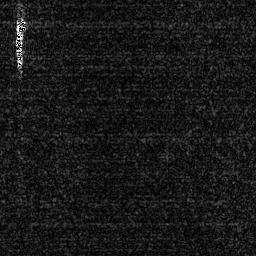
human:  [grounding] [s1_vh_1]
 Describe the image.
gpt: In the satellite image, there is  <ref>1 medium ship </ref> <box>[[4, 5, 9, 28, 0]]</box> located at top left.